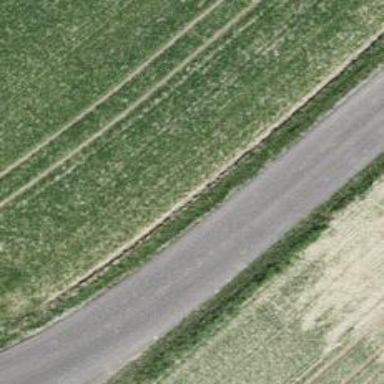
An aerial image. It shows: Tertiary road.